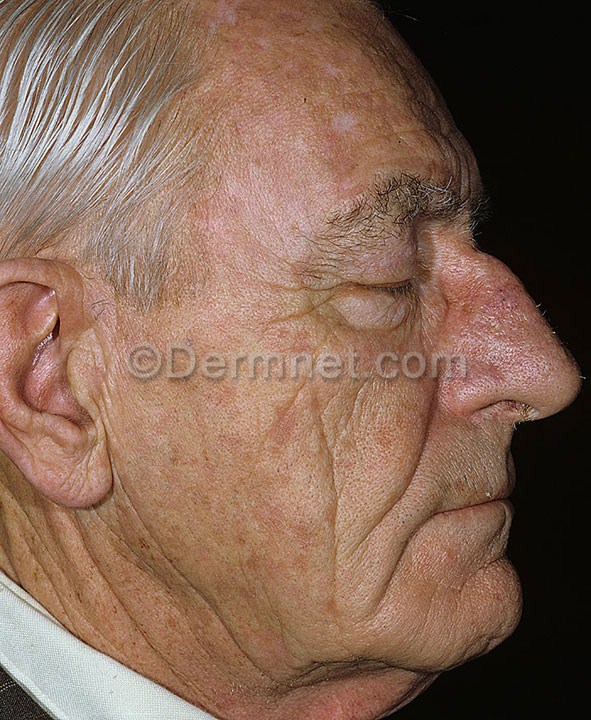
Disease: Actinic Keratosis Basal Cell Carcinoma and other Malignant Lesions